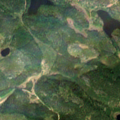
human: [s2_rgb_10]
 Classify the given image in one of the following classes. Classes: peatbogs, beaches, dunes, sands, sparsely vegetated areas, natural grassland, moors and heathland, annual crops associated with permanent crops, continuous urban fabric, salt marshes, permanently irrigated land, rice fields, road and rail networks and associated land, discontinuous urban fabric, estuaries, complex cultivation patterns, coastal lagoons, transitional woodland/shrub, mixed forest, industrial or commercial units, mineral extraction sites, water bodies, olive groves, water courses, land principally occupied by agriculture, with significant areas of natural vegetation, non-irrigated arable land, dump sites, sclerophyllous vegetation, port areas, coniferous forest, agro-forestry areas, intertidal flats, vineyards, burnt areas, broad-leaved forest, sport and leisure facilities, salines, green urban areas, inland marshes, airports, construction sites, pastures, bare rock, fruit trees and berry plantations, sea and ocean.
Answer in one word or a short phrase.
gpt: coniferous forest, transitional woodland/shrub